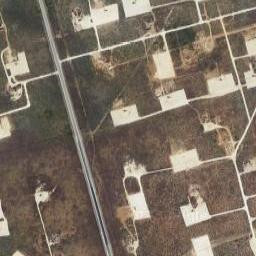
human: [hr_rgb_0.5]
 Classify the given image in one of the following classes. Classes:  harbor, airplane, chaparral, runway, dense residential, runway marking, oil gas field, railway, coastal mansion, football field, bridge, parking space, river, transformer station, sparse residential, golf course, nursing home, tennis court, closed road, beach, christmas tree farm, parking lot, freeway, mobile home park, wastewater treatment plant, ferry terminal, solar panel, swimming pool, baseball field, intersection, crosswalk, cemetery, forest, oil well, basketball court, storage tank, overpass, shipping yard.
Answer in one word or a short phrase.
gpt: oil gas field